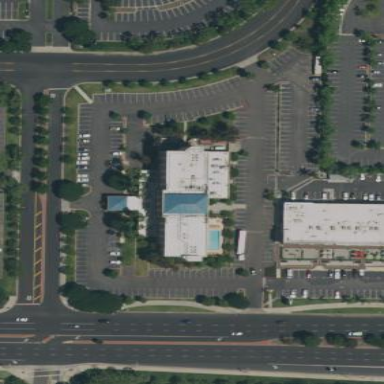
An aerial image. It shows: Hotel building.